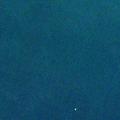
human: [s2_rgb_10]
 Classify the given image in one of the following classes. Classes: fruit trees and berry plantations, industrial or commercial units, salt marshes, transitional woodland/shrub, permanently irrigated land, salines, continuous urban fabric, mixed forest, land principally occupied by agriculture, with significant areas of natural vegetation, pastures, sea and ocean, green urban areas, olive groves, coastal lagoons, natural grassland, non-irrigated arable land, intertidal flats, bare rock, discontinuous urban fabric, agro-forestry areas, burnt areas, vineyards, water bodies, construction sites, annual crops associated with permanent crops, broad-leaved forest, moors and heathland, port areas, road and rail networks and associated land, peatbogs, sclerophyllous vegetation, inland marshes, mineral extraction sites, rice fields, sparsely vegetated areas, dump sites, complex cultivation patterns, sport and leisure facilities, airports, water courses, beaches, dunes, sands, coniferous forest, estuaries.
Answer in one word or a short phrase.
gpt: sea and ocean